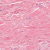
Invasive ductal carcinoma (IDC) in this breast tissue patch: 0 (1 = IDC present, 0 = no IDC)